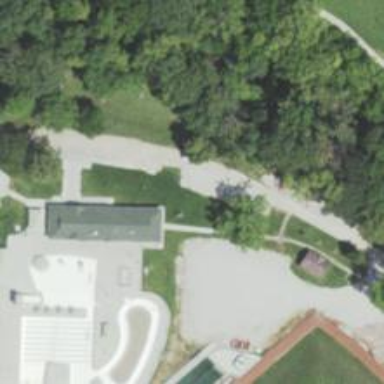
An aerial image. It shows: Driveway.